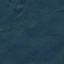
Land use / land cover class: Forest